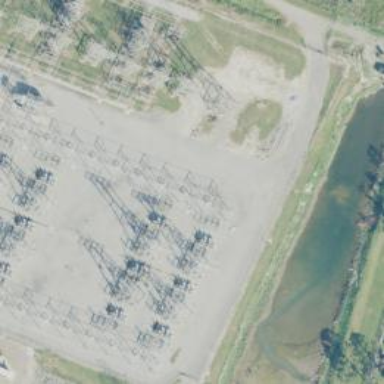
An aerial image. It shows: Switch used for power control.